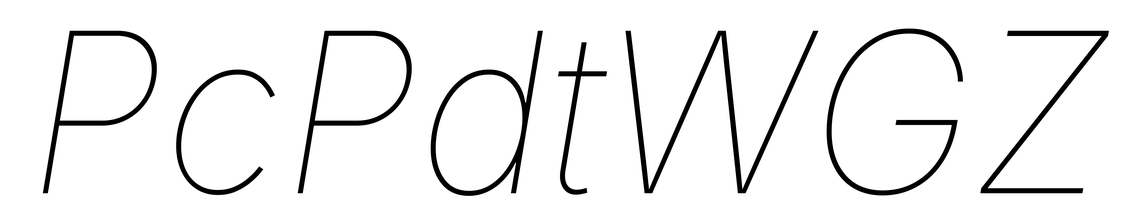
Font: Inter-Italic_Thin_Italic